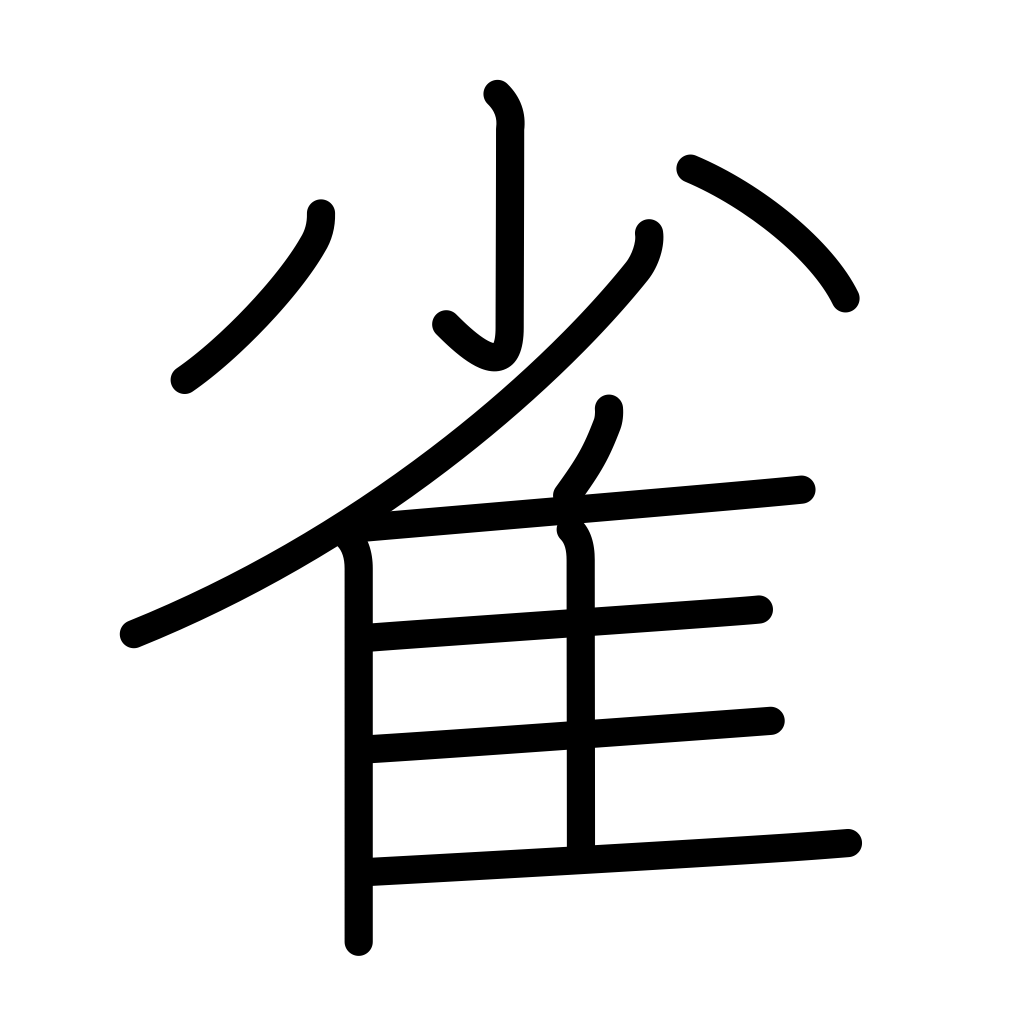
Meaning: sparrow